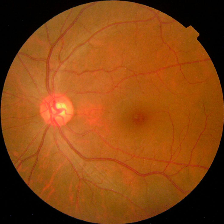
Diabetic retinopathy grade: No DR